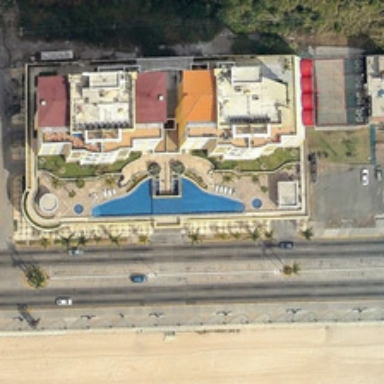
There is a wide road in front of the resort .